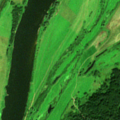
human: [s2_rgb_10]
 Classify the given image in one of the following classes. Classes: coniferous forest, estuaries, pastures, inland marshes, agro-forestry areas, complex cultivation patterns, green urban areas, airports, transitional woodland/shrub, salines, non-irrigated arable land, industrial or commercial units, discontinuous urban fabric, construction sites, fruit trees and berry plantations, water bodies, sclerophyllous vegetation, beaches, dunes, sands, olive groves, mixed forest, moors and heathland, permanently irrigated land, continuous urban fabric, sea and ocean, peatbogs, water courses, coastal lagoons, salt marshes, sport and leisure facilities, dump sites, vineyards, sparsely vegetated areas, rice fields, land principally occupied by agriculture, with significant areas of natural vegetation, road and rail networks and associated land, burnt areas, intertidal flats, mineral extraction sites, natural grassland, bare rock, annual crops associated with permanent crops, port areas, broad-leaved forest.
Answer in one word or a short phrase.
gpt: pastures, mixed forest, water courses